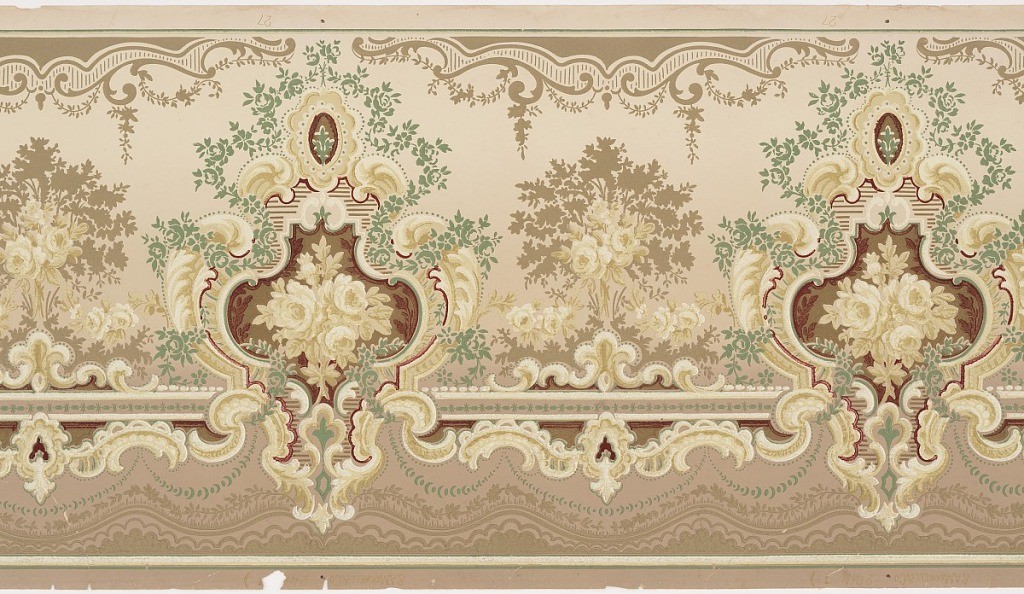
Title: Frieze
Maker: S.A. Maxwell & Co.
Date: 1905–1915
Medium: Machine-printed paper
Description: This frieze features curvilinear shields centered between acanthus leaves and filled with a bouquet of roses and horizontal striping. A stylized, green rose vine weaves around the shields borders and turns into a festooned garland that follows a scalloped border at the bottom of the panel. Bouquets of roses alternate horizontally with the acanthus shields. An undulating pattern of c and s scrolls hung with more garlands forms the top border of the panel. This design is printed in shades of brown, dark red, tan and green on a beige ground.